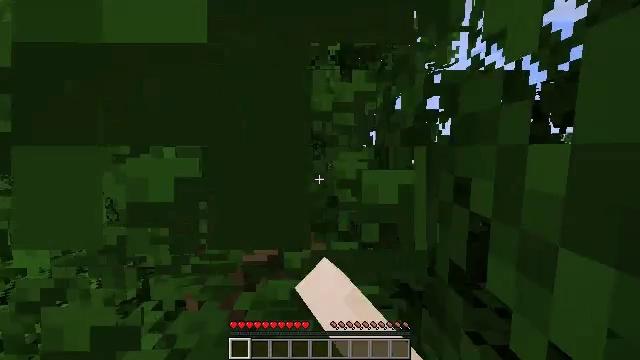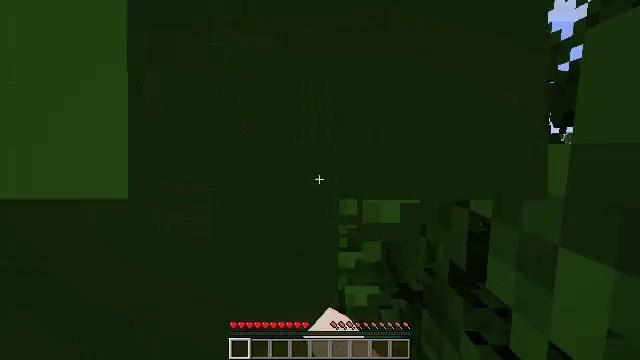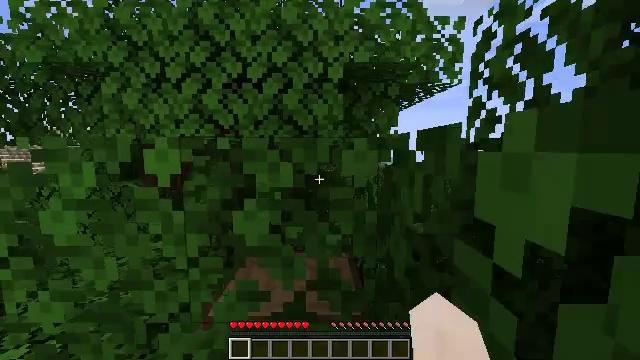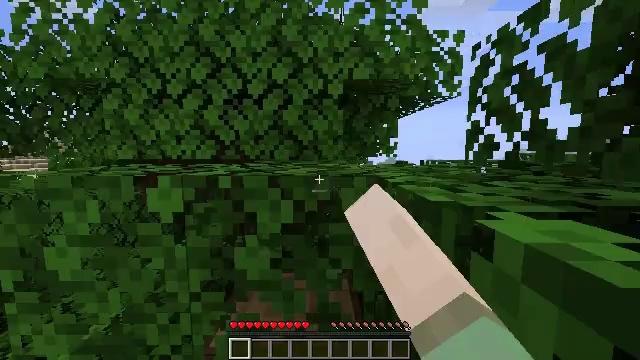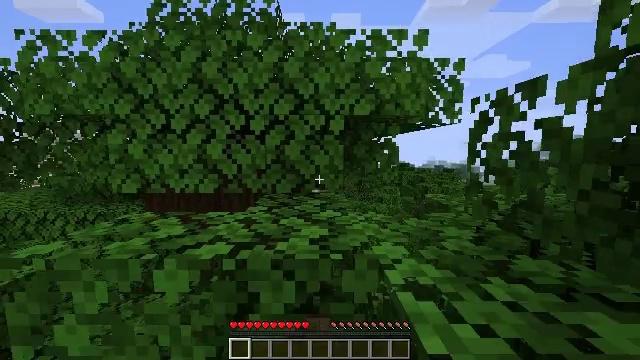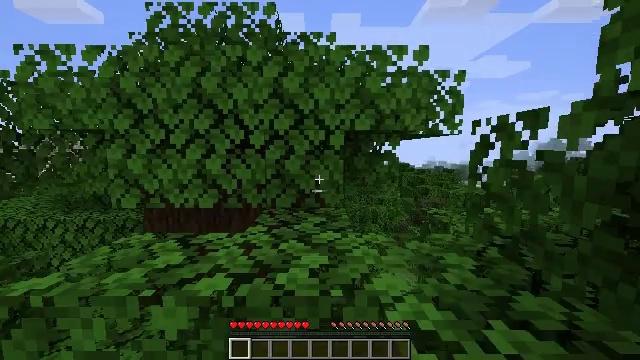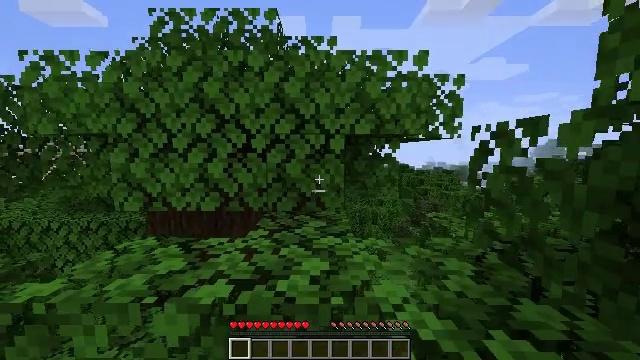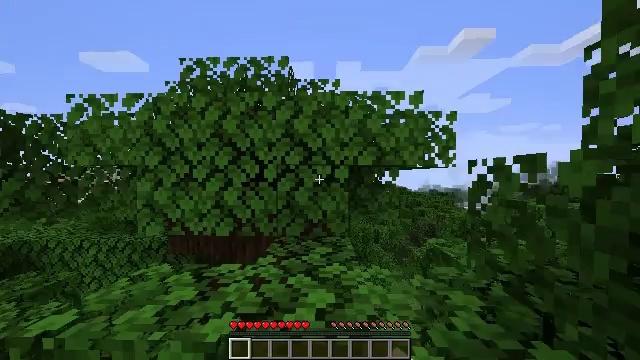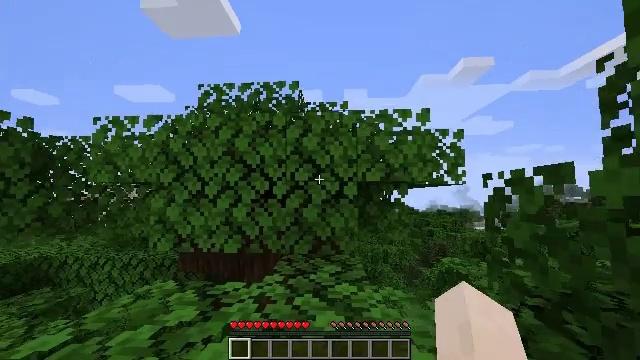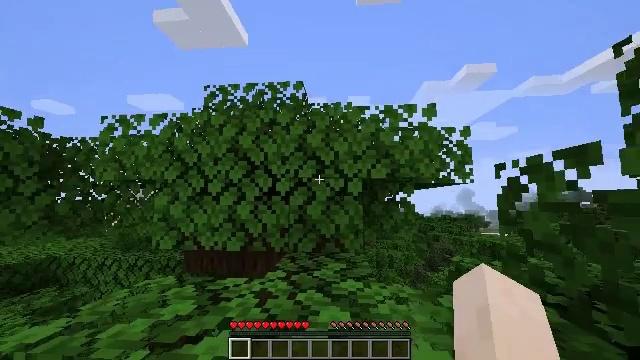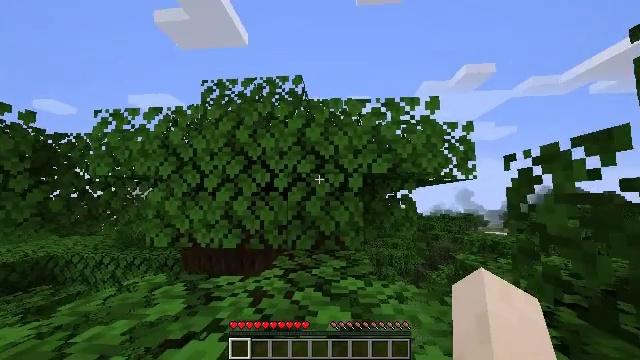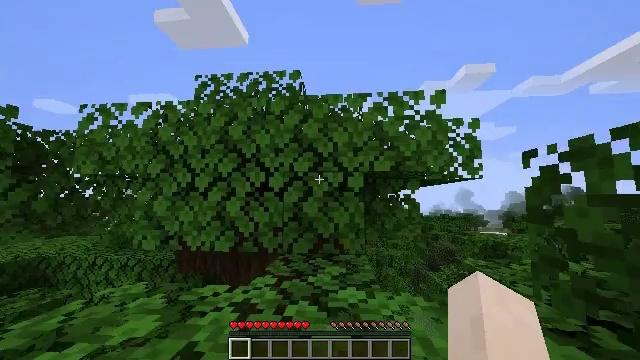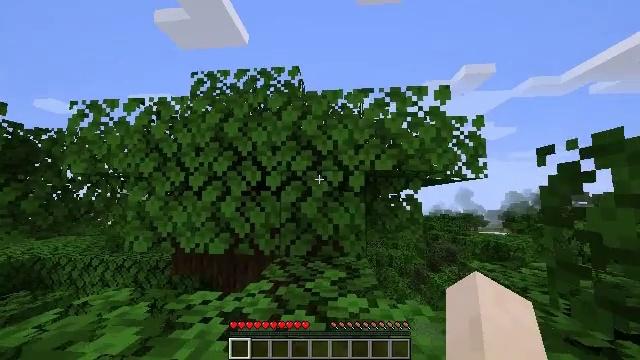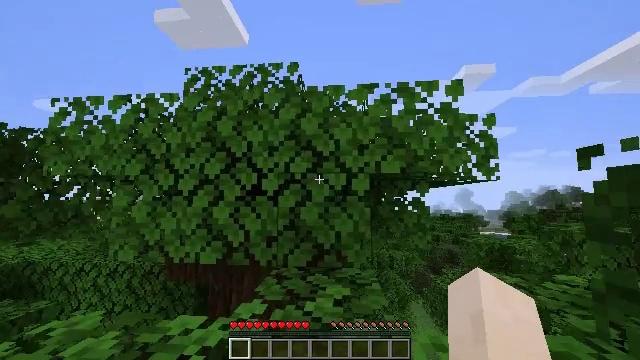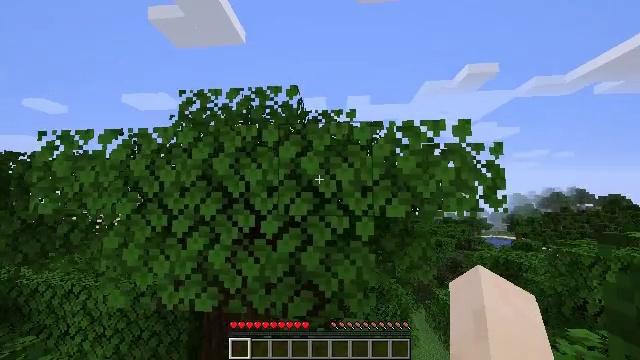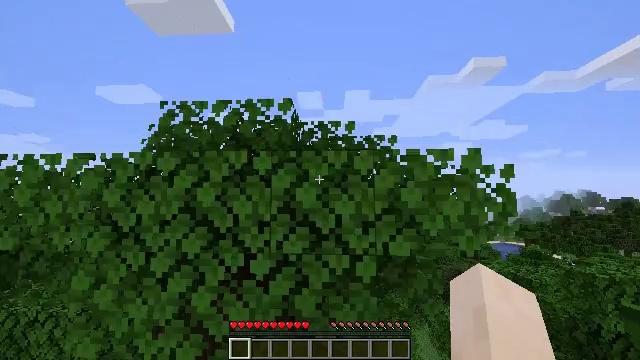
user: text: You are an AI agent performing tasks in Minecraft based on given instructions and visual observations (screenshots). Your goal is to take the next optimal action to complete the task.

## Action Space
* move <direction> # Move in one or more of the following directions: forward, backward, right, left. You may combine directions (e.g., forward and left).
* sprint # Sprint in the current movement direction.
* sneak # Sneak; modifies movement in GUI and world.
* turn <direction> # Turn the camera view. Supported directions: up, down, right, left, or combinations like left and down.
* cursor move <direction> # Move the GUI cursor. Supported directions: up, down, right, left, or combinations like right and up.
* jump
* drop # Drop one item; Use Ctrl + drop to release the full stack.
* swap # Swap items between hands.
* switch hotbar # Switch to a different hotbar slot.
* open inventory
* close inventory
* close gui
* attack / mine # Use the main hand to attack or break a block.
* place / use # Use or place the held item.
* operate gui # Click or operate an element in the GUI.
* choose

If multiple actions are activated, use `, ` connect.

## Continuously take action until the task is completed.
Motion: motion action
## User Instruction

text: Break the dark oak leaves for resources.
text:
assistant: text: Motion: move forward, attack / mine
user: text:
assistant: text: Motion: move forward, sprint, attack / mine, jump
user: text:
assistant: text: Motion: move forward, sprint, jump
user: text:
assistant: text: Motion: move forward, sprint, jump
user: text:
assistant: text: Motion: move forward, sprint, jump
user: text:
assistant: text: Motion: move forward, sprint, jump
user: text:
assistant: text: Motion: move forward, sprint, turn left and up, jump
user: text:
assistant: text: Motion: move forward, sprint, turn left and up
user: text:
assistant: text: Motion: move forward, sprint, turn left and up
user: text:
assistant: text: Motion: move forward, sprint
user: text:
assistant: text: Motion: move forward, sprint
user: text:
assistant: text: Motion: move forward, sprint
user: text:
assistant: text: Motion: move forward, sprint, jump
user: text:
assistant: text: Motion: move forward, sprint, jump
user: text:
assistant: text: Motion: move forward, sprint, turn right, jump
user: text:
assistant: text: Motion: move forward, sprint, attack / mine, jump
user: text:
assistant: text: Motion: move forward, sprint, turn down, attack / mine
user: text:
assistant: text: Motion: move forward, turn down, attack / mine
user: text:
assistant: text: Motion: move forward, attack / mine
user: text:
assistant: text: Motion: attack / mine
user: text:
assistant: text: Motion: turn right, attack / mine
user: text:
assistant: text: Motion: turn right, attack / mine
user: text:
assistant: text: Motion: attack / mine
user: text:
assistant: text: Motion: attack / mine
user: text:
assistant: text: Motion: attack / mine
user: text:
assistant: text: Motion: attack / mine
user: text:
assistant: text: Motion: attack / mine
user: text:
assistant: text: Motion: attack / mine
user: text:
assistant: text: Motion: move forward, attack / mine
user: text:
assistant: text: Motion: move forward, attack / mine